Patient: sex M, age 65
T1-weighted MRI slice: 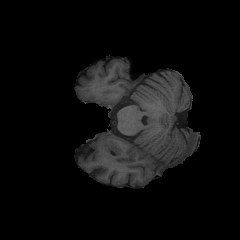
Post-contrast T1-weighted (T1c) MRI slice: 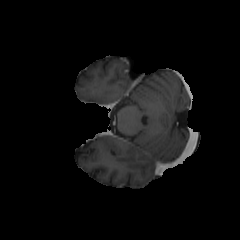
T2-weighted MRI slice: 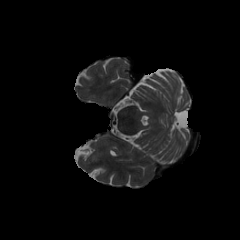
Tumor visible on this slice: no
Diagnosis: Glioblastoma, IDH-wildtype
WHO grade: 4